Field crop: maize
Growth stage: 2
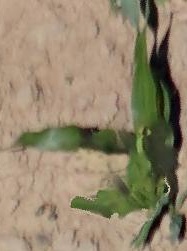
Species: maize